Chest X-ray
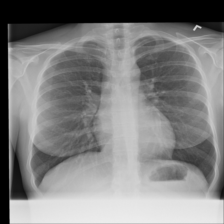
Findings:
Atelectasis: negative
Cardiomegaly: negative
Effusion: negative
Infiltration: negative
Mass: negative
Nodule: negative
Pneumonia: negative
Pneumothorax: negative
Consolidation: negative
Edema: negative
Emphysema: negative
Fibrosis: negative
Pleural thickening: negative
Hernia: negative